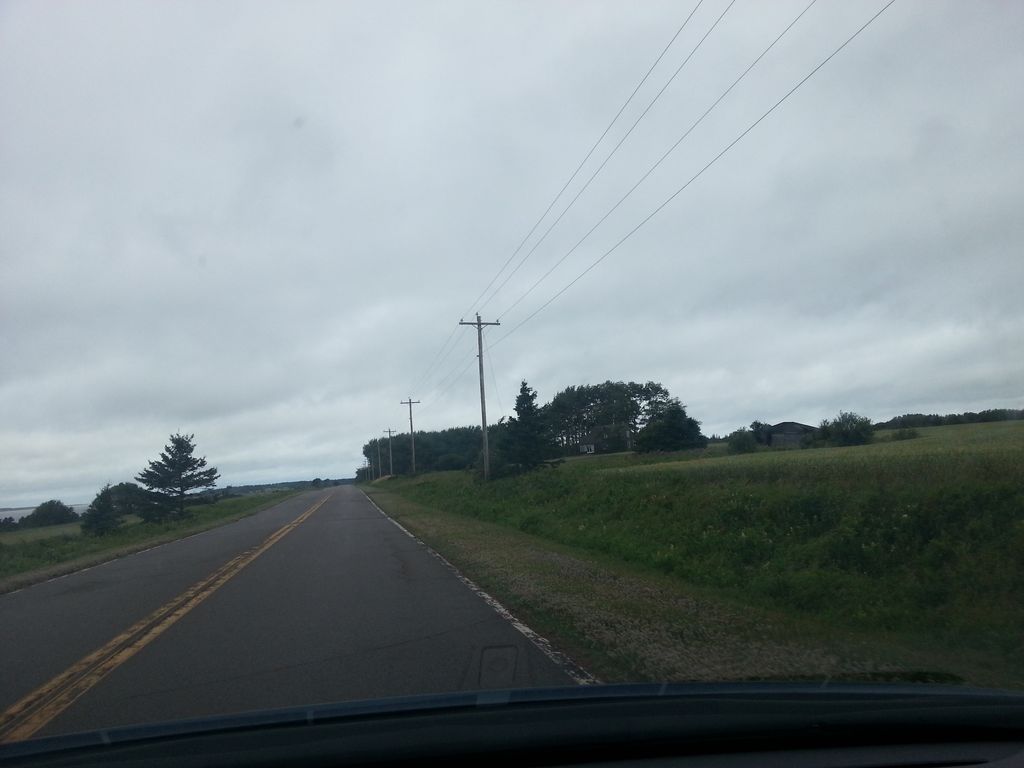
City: charlottetown